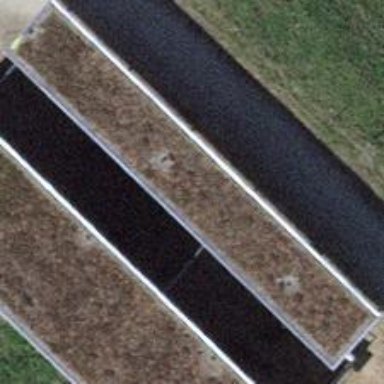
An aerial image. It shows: View of roof of building.